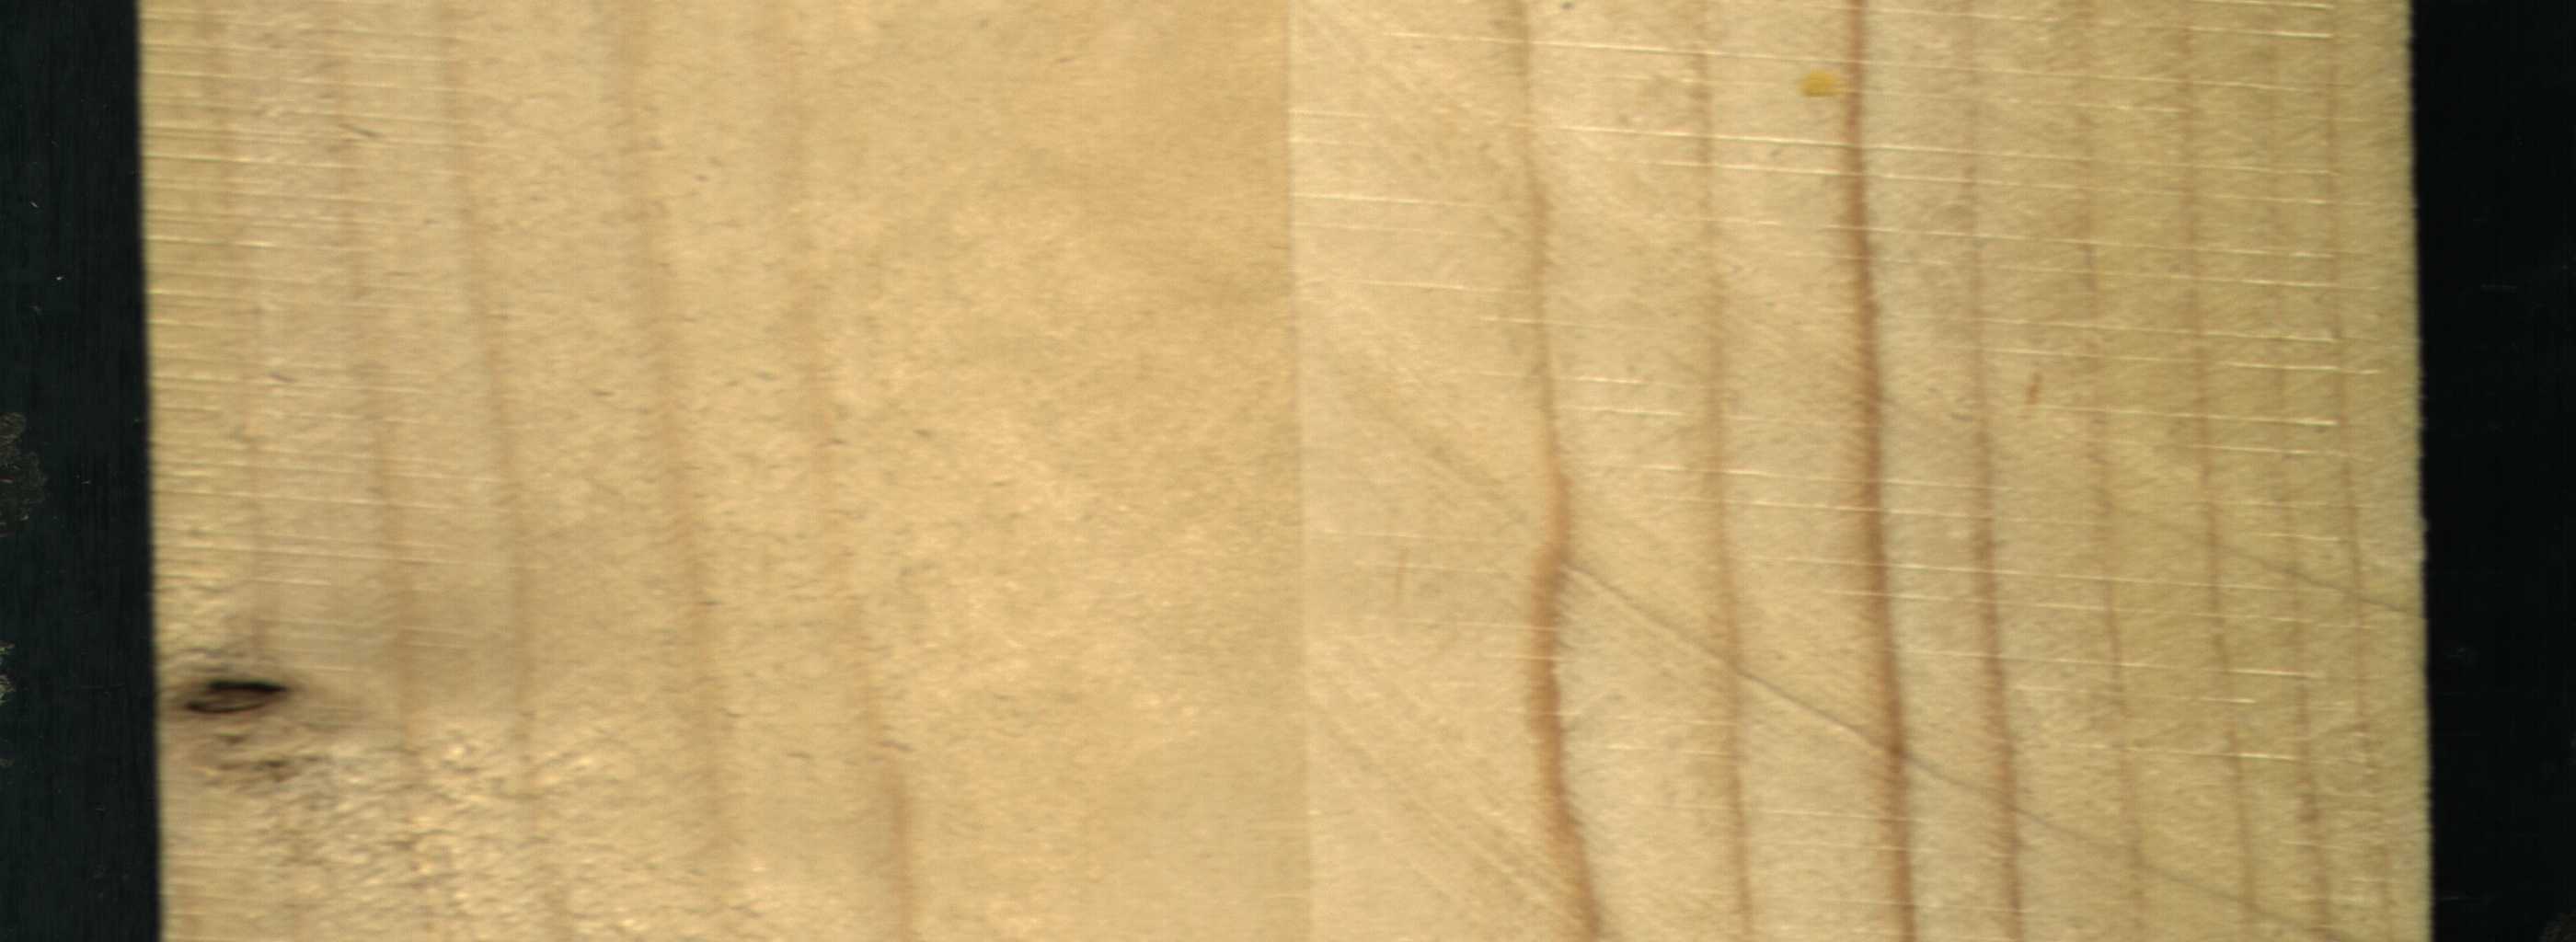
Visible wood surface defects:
Dead_Knot